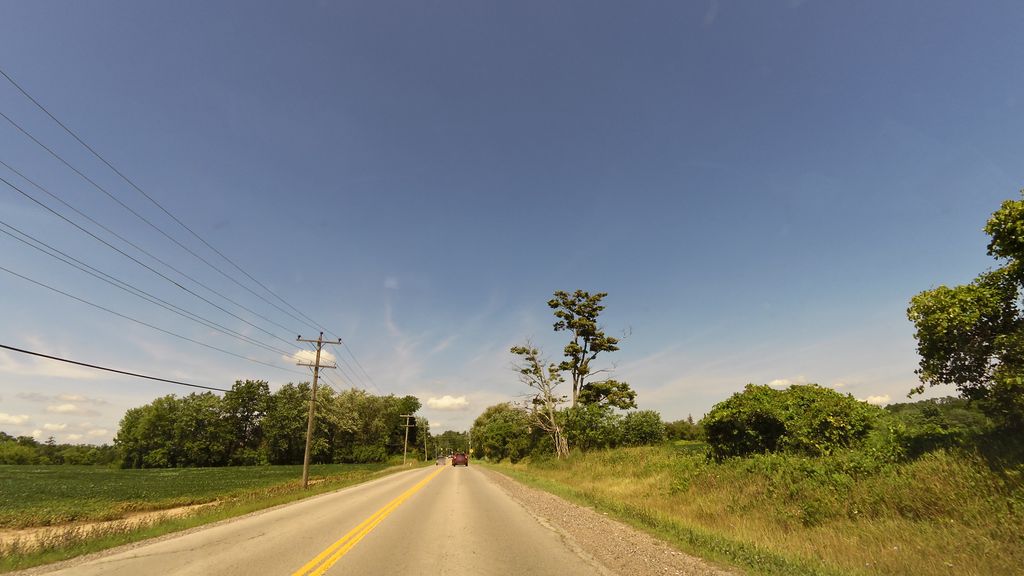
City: hamilton